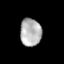
Tissue: lung
Cell type: Others
Senescence score: 0.2083
Nuclear area (px): 574
Mean DAPI intensity: 178.901